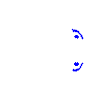
Particle: electron